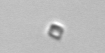
Label: Chaetoceros_tenuissimus